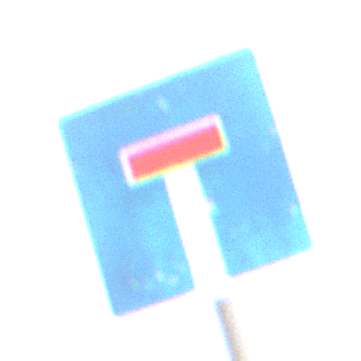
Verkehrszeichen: Sackgasse
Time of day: MorningAfternoon
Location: Outdoor (Nature)
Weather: Overcast
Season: NotSpecified
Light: Natural